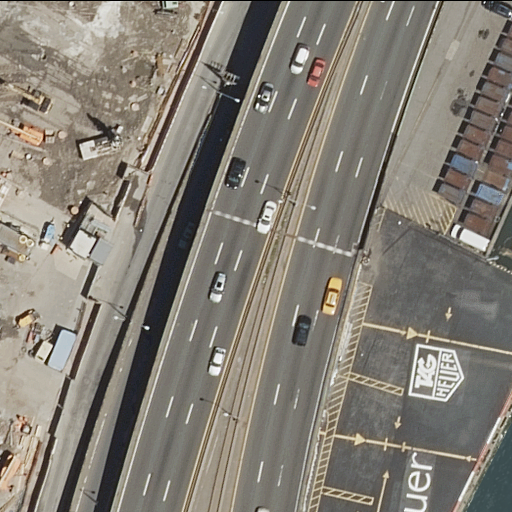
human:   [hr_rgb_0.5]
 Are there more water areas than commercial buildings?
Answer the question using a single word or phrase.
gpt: yes

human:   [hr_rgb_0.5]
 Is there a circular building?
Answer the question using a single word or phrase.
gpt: no

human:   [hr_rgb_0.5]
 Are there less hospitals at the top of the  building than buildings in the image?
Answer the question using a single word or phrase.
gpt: yes

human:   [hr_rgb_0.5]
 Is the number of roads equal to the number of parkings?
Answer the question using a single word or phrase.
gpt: no

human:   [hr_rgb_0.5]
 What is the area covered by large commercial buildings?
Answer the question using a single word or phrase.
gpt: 0m2

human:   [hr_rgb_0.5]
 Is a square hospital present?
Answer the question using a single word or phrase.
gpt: no

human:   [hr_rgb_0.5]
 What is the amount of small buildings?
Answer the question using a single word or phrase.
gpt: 0

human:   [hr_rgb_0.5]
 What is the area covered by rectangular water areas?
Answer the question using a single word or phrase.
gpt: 0m2

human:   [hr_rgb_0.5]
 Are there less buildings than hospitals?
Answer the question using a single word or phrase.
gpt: no

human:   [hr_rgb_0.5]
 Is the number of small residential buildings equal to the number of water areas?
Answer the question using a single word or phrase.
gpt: no

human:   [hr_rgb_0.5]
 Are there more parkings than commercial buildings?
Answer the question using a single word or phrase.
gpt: yes

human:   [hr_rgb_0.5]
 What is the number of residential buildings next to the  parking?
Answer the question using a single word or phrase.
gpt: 1

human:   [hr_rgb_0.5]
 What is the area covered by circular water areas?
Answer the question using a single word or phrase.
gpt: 0m2

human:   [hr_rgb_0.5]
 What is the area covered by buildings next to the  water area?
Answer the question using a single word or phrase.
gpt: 1928m2

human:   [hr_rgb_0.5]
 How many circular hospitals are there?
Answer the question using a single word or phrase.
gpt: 0

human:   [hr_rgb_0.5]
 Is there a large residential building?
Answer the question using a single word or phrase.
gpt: yes

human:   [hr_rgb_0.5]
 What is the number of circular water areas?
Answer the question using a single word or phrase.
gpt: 0

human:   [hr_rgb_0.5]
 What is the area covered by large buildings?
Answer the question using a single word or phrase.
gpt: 1928m2

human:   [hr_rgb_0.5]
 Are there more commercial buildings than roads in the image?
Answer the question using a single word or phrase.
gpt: no

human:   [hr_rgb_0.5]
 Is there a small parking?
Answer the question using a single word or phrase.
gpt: no

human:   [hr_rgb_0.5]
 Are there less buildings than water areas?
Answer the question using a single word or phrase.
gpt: no

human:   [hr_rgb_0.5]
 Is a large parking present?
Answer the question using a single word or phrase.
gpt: yes

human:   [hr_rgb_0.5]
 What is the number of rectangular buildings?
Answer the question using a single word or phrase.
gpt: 0

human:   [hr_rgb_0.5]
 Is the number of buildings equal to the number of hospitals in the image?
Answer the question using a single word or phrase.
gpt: yes

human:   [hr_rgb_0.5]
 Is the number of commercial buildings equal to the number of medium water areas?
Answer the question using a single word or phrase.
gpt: no

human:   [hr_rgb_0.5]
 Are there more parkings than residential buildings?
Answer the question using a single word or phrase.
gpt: no

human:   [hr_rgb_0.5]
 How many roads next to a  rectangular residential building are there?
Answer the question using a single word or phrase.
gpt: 0

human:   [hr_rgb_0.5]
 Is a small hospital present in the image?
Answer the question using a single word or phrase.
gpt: no

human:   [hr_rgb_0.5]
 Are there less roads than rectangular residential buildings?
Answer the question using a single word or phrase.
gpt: no

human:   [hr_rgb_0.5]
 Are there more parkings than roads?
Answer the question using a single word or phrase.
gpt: no

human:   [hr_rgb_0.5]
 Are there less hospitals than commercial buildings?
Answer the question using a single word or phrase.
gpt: no

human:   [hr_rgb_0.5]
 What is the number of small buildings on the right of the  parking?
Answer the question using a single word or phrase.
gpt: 0

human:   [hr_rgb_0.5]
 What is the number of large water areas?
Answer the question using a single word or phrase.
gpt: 0

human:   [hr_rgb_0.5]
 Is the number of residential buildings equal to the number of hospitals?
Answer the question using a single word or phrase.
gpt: yes

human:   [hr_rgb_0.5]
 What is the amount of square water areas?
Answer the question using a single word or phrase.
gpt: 0

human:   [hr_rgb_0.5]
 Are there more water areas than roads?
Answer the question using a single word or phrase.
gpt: no